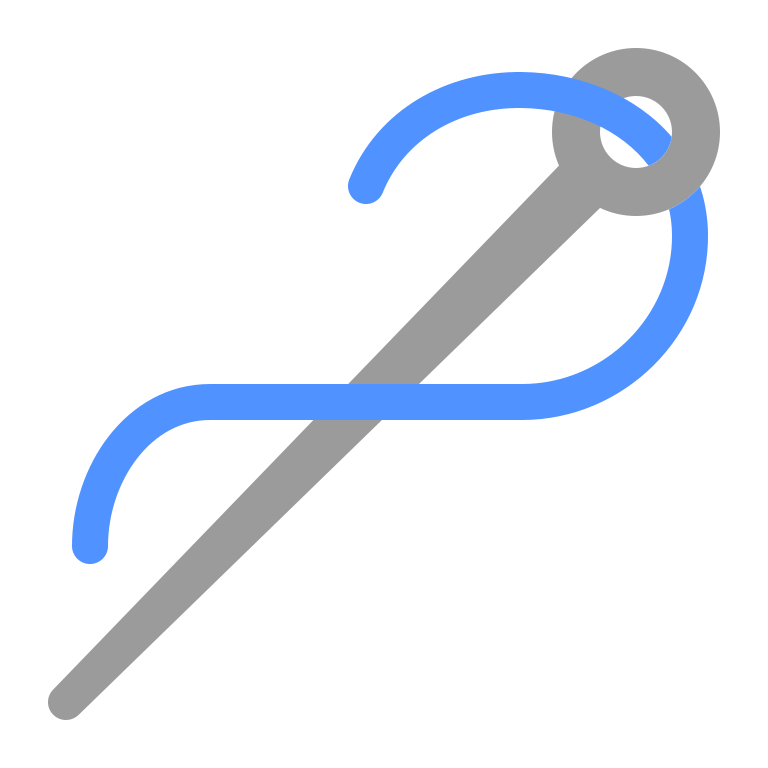
sewing needle flat